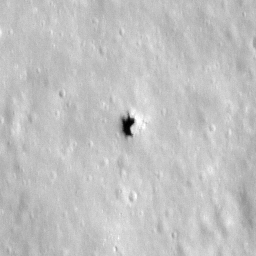
Pit: Stevinus 9a
Host crater: Stevinus
Host type: impact_melt
Lunar coordinates: latitude -32.94, longitude 54.745